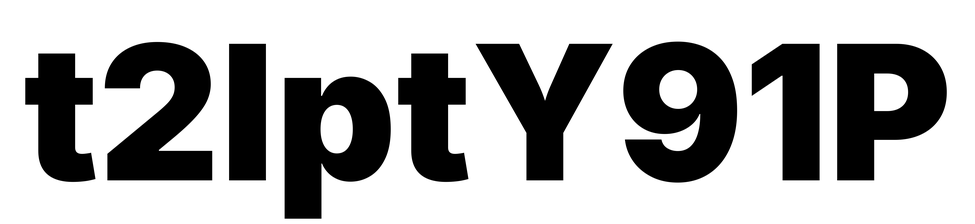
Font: Inter_Black